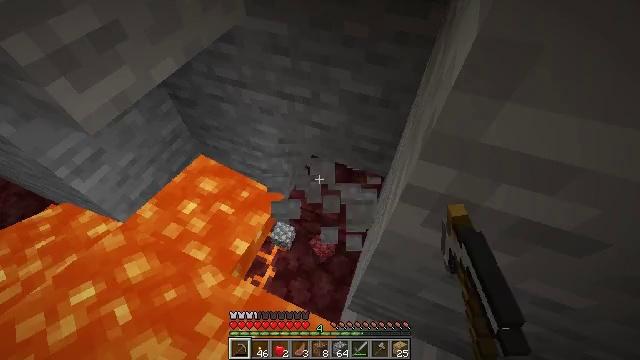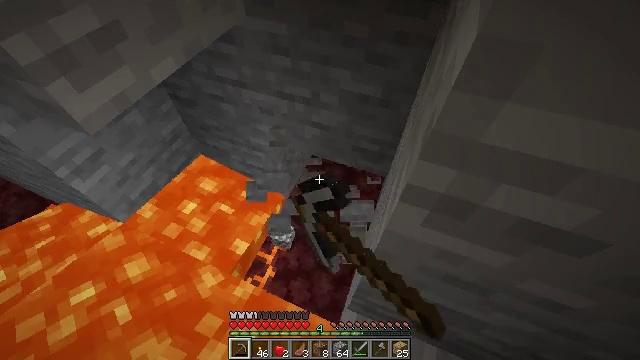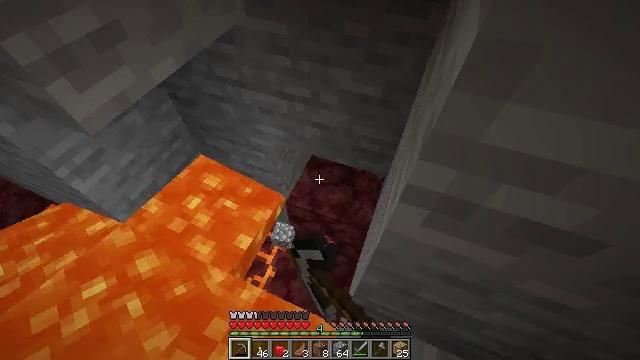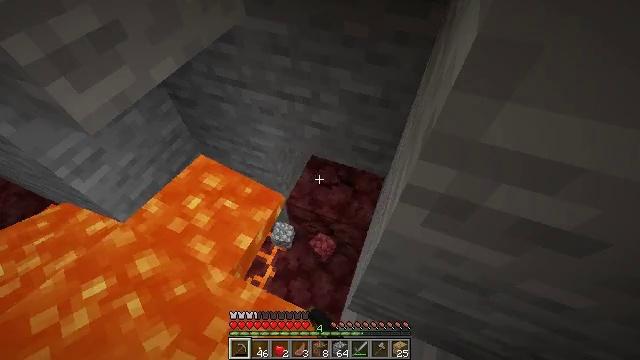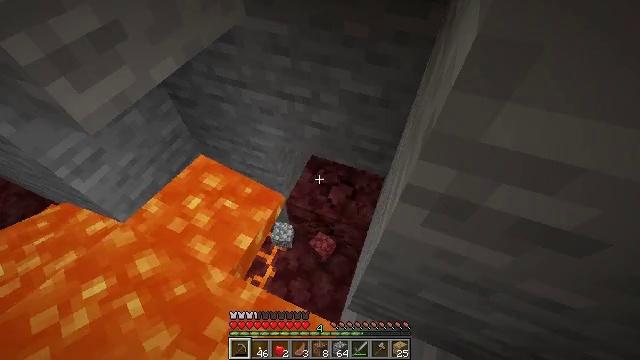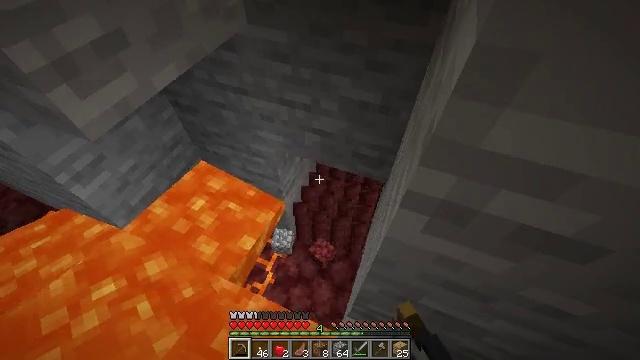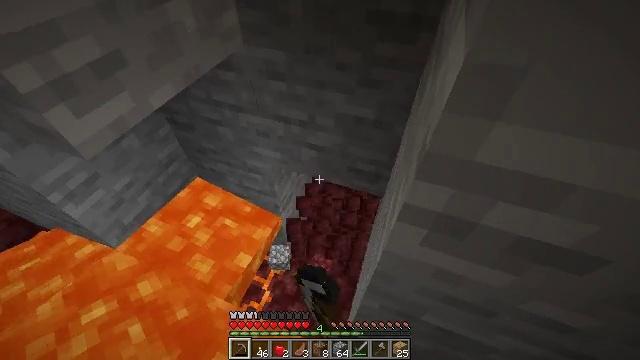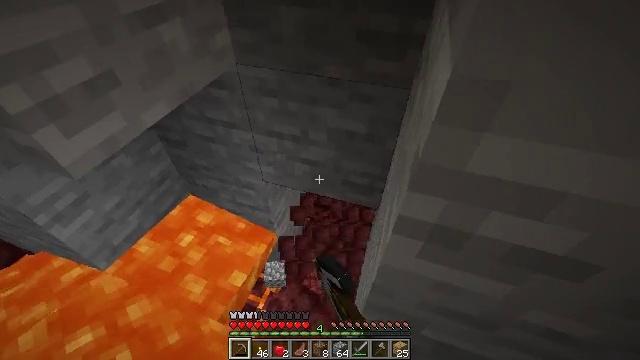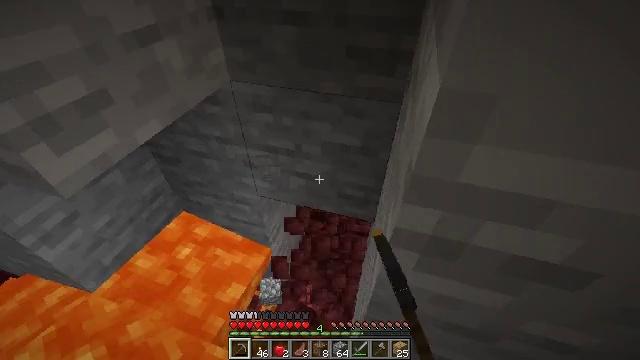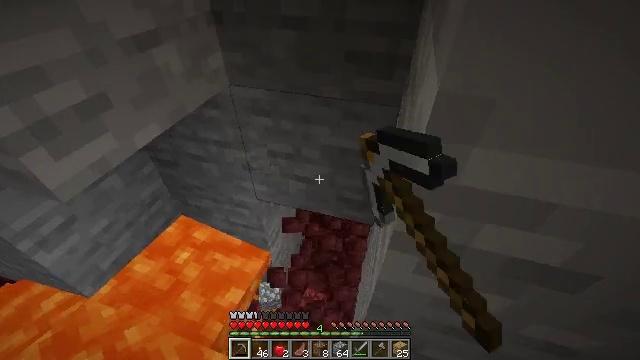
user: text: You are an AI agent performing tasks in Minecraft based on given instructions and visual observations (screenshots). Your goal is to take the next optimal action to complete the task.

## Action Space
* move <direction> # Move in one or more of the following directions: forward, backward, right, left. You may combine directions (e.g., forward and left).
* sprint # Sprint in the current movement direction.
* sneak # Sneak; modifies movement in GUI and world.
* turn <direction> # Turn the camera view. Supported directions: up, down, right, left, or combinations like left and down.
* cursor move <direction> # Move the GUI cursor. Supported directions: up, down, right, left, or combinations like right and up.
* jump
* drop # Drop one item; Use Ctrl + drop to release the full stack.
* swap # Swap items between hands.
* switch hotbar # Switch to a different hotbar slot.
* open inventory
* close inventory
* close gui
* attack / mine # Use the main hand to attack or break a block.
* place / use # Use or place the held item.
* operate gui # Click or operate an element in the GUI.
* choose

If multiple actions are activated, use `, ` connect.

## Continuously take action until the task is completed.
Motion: motion action
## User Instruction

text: Collect netherrack in the Nether.
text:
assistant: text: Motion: attack / mine
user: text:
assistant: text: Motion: attack / mine
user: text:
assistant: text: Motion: attack / mine
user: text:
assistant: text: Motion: attack / mine
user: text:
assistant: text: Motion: turn up, attack / mine
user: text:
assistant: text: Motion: turn right and up, attack / mine
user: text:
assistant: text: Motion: turn right and up, attack / mine
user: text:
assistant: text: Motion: turn right and up, attack / mine
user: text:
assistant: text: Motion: attack / mine
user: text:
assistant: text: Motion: attack / mine